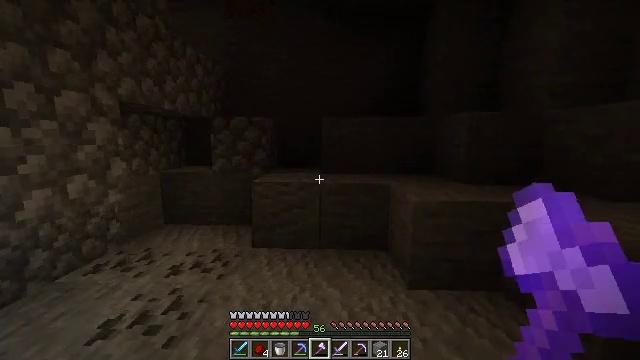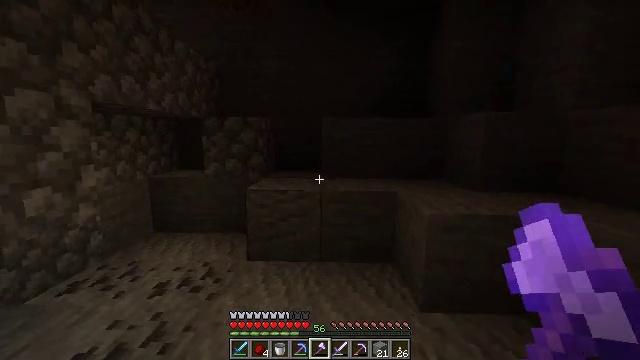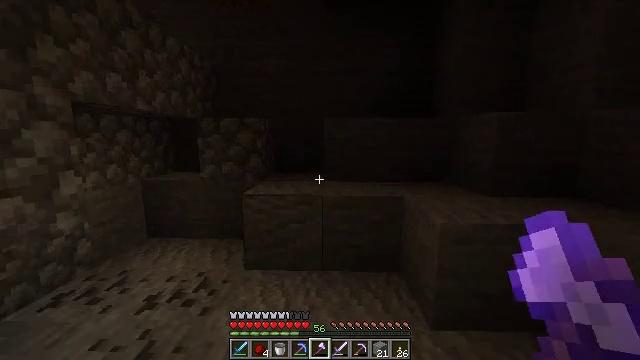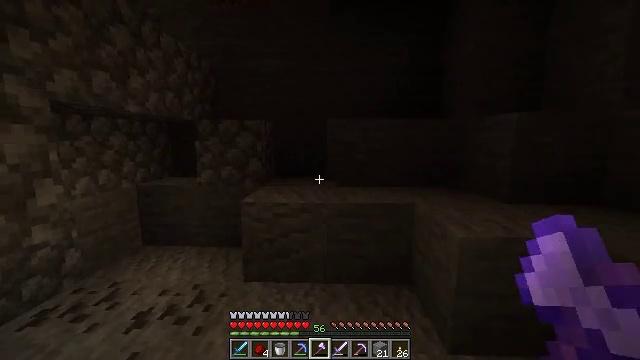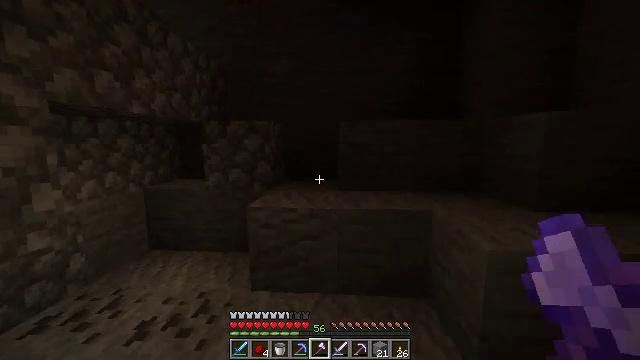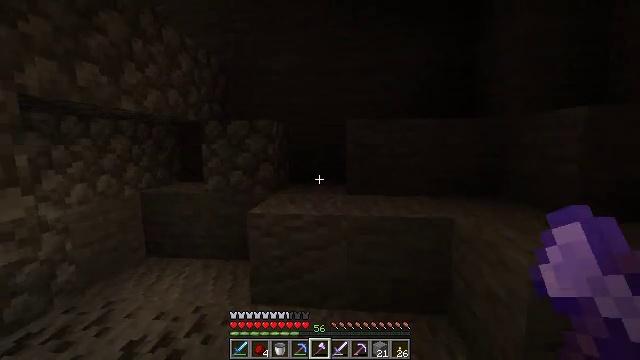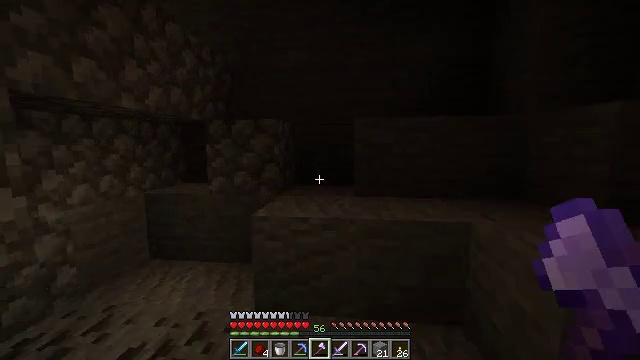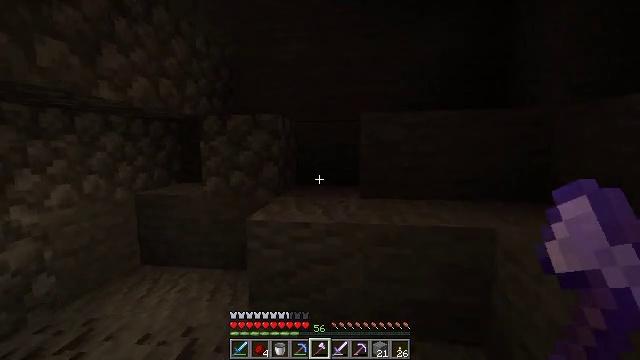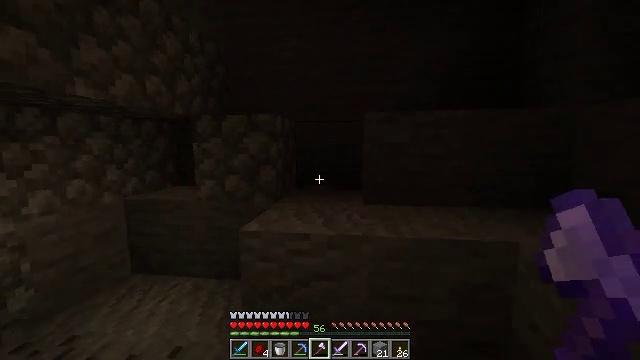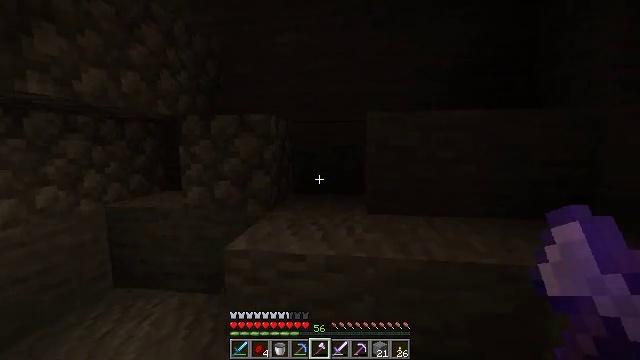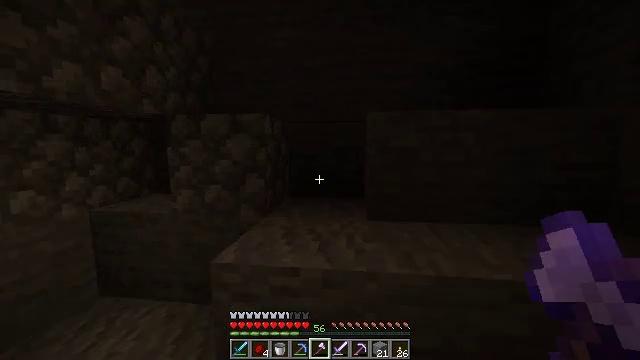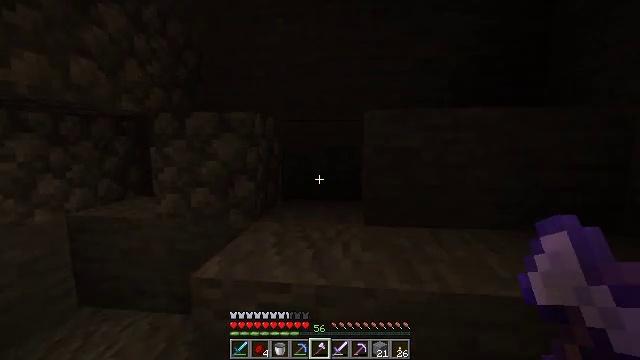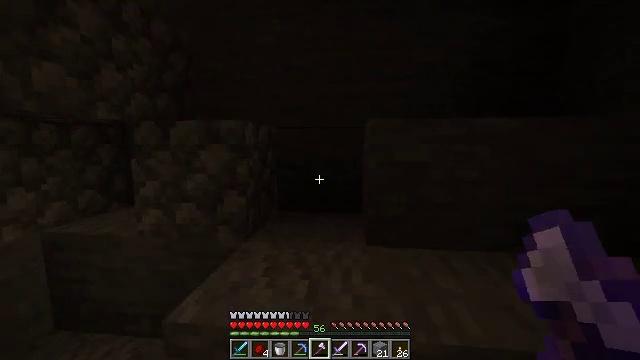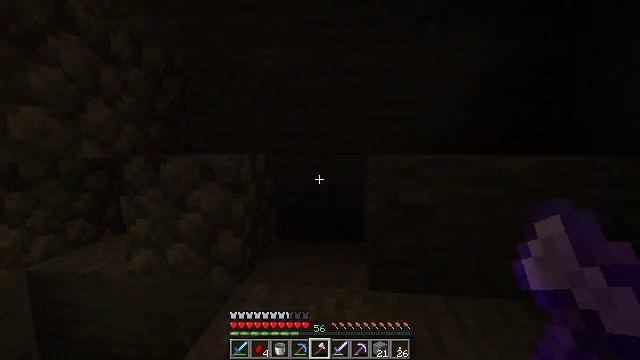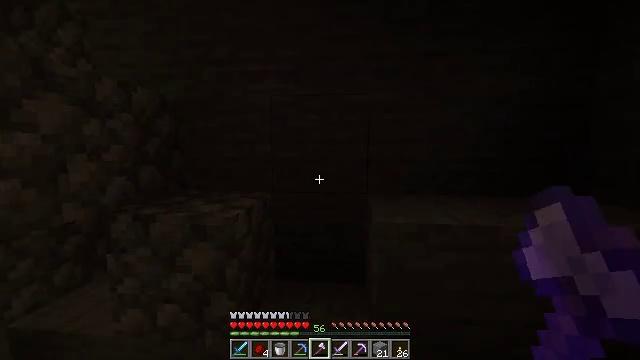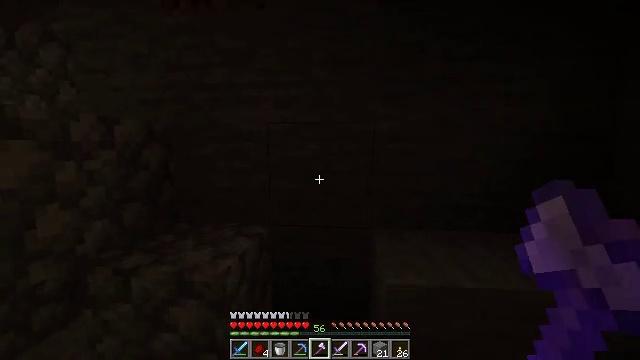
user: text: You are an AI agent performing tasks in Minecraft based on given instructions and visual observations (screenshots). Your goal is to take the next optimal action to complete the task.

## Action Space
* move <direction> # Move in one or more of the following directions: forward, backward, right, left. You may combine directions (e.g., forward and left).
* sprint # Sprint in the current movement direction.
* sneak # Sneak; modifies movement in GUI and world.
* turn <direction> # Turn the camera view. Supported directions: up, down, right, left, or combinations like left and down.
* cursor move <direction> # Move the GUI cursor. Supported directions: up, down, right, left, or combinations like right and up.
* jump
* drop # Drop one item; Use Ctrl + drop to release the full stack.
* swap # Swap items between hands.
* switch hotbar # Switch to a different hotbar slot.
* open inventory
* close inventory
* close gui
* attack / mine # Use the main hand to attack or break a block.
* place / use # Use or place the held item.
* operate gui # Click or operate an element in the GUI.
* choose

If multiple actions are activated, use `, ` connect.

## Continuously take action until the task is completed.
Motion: motion action
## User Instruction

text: Remove gunpowder from the inventory.
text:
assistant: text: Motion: move forward
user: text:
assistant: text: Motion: move forward
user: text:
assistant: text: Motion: move forward
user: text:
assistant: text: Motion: move forward, turn left
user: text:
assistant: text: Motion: move forward, turn left
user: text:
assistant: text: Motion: move forward, turn left
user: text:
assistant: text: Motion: move forward
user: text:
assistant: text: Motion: move forward
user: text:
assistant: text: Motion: move forward
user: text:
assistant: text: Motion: move forward
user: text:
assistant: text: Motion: move forward
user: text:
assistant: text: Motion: move forward, jump
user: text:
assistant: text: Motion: move forward, jump
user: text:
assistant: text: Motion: move forward, jump
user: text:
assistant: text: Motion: move forward, jump
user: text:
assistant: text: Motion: move forward
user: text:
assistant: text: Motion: move forward, turn left
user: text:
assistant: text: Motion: move forward, turn left
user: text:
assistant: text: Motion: move forward, turn left
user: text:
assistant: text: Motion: move forward, turn left and down
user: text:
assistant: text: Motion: move forward, turn left and down
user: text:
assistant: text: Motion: move forward, turn left and down
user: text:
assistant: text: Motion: move forward, turn left and down, jump
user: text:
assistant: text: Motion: move forward, turn left, jump
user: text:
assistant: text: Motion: move forward, turn left, jump
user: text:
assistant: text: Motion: move forward, turn left
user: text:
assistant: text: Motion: move forward, turn left
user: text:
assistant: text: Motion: move forward, turn left
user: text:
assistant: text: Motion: move forward, turn left
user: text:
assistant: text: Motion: move forward, turn left